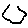
Label: hexagon